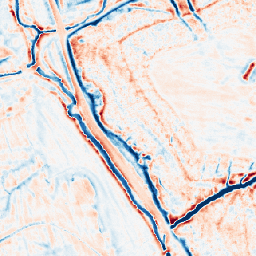
Category: edge_preserving
Decomposition family: bilateral
Decomposition parameters: d: 15
sigma_color: 25
sigma_space: 50
Upsampling method: area
Upsampling parameters: scale: 4
Upsampling scale: 4